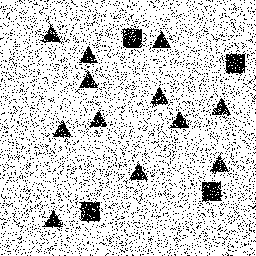
Squares: 4
Triangles: 12
Stars: 0
Total shapes: 16